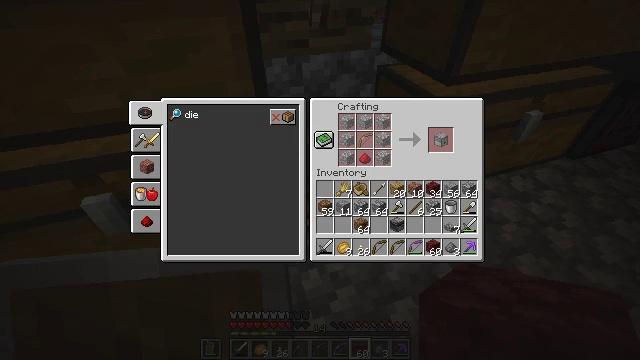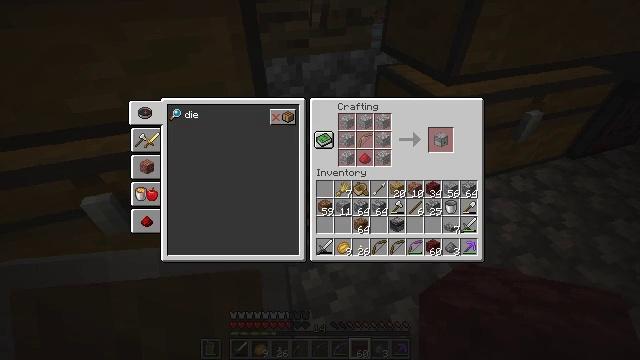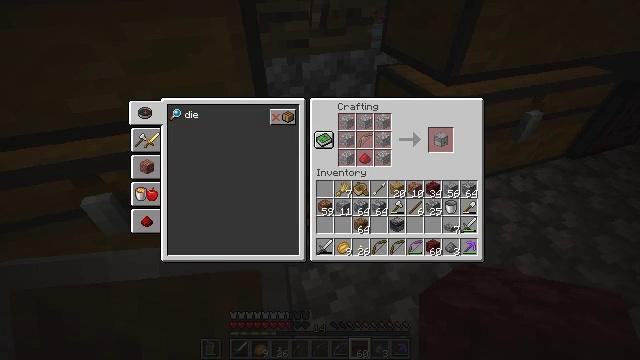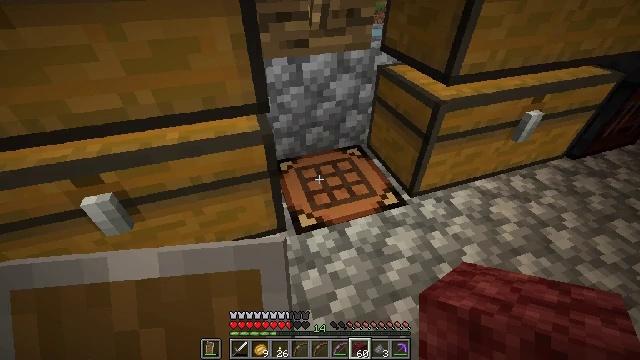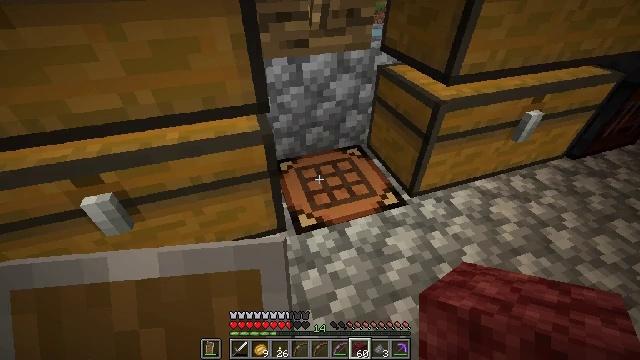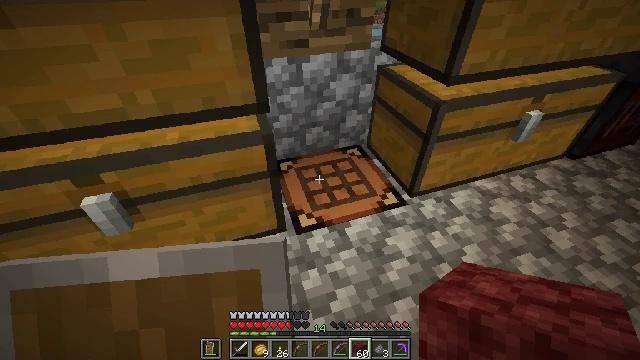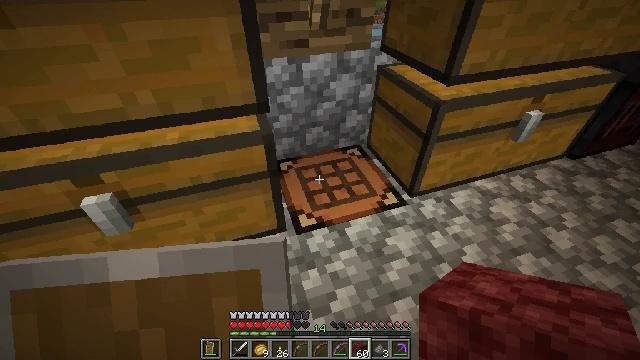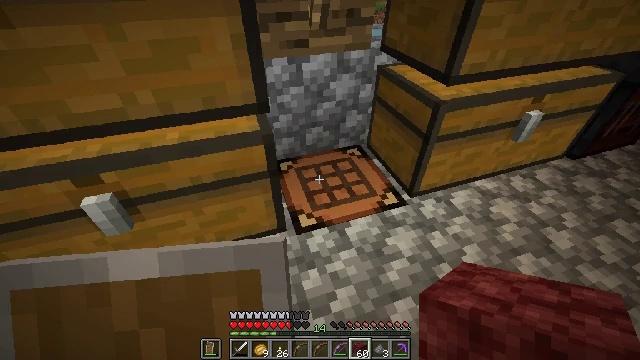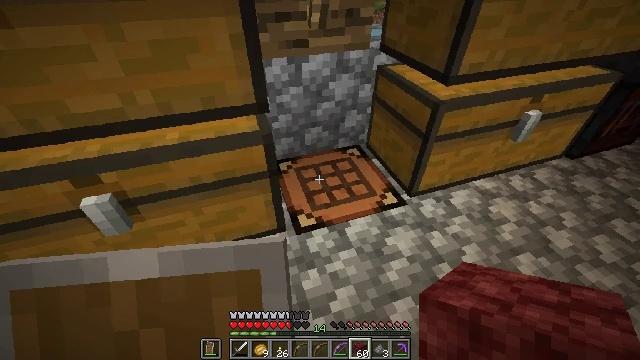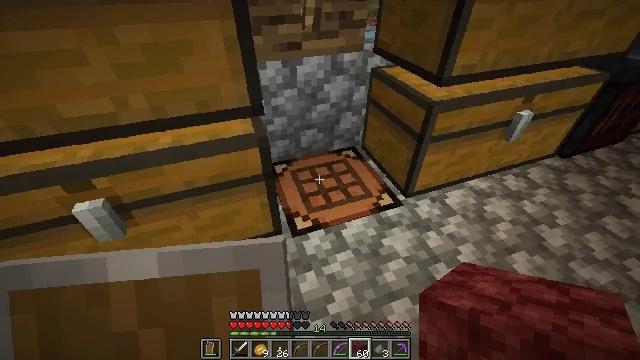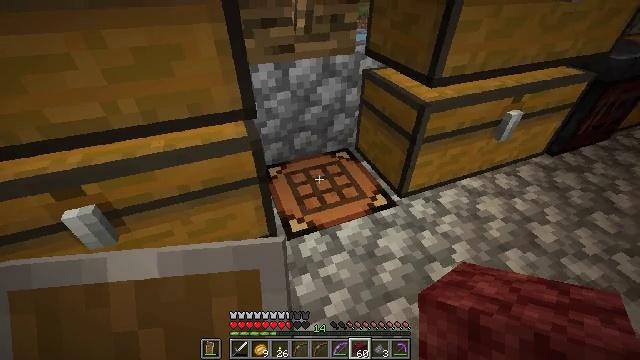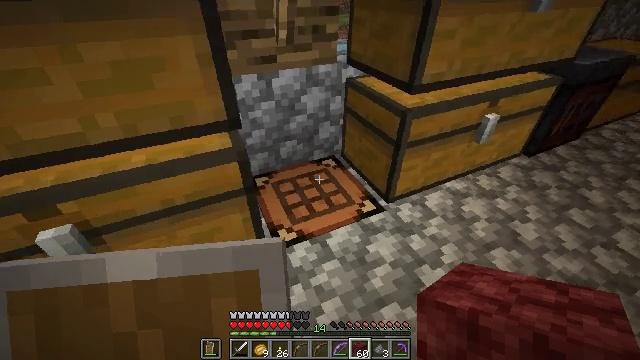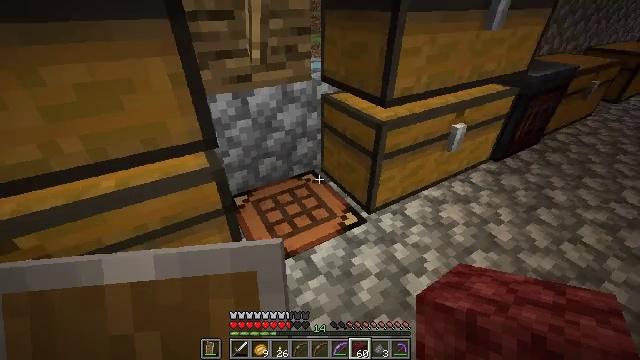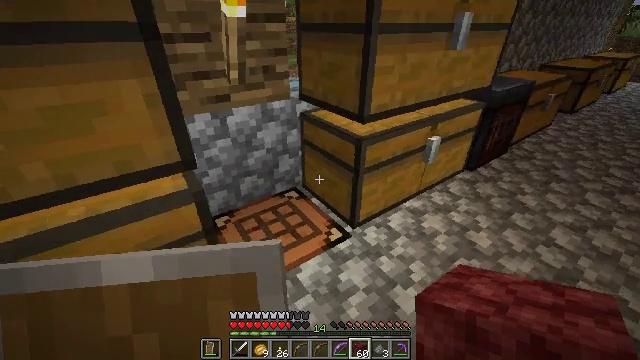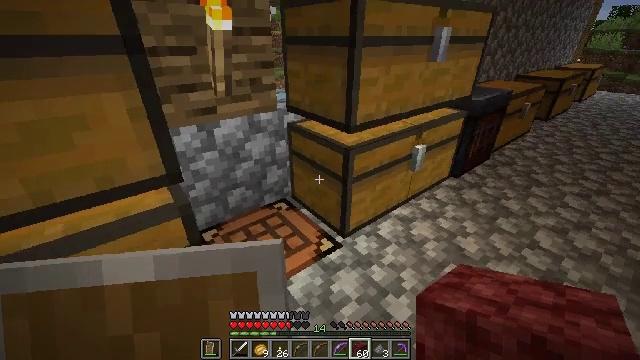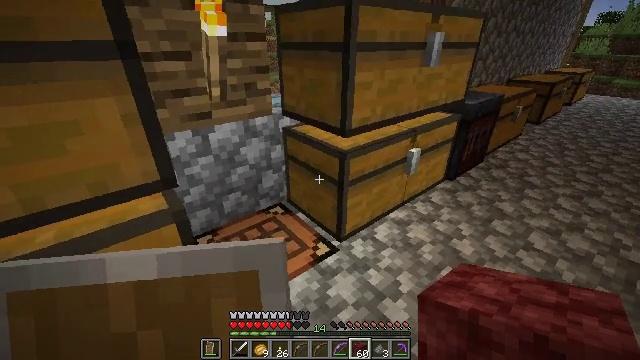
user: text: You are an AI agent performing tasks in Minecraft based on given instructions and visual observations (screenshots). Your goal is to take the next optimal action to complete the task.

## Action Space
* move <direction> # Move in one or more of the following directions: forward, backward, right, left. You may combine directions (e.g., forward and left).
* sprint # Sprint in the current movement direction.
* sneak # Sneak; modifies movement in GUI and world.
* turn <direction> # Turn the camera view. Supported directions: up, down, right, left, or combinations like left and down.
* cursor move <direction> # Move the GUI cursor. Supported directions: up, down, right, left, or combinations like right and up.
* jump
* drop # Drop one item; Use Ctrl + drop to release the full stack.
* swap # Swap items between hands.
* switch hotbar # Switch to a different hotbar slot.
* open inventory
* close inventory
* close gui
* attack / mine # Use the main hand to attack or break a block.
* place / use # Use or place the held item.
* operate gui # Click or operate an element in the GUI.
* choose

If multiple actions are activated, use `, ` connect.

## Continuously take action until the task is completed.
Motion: motion action
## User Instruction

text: Combine resources to craft a dispenser.
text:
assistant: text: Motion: no_op
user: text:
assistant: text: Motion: no_op
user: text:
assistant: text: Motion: no_op
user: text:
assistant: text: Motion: no_op
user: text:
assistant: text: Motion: no_op
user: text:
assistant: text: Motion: no_op
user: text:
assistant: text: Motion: no_op
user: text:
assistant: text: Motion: no_op
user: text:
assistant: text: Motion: turn right
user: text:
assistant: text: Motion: turn right
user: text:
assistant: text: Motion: turn right and up
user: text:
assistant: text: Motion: turn right and up
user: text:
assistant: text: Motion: turn right and up
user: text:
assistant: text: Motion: turn right and up
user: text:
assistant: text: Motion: turn right
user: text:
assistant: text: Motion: no_op
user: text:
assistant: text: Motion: no_op
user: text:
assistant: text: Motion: no_op
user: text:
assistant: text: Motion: no_op
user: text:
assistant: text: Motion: use / place
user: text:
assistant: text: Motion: use / place
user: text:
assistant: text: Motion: turn right and up
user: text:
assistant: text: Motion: turn right and up
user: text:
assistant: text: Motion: turn right and up
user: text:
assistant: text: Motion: no_op
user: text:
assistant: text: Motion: no_op
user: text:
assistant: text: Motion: no_op
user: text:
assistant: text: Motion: no_op
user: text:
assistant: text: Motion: no_op
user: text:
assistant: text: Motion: no_op